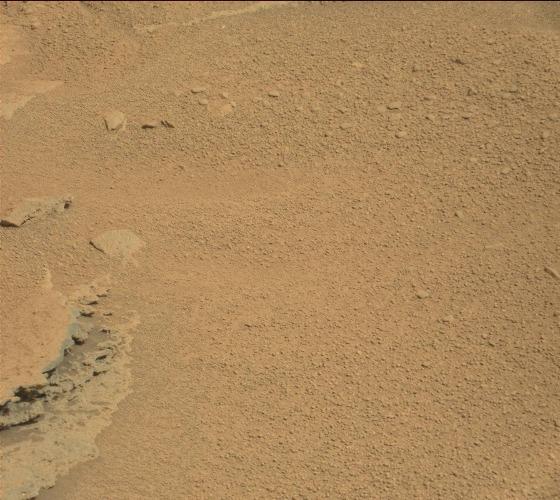
Terrain classes present: Bedrock, Gravel / Sand / Soil, Rock, Shadow